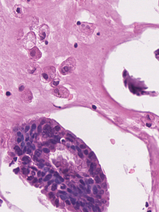
Tumor epithelial tissue: yes
Tumor-associated stroma tissue: no
Normal tissue: no